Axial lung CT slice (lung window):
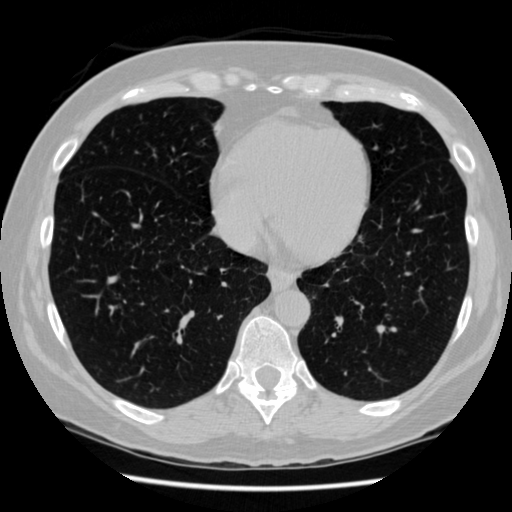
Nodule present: no